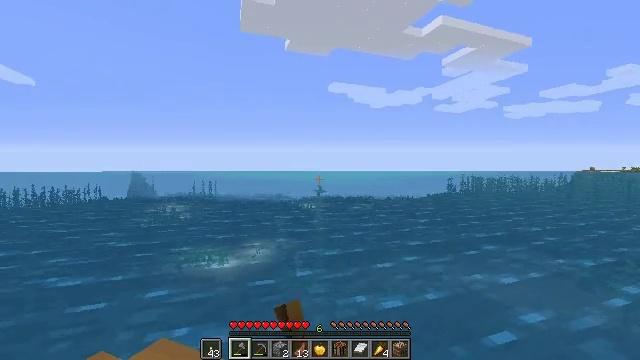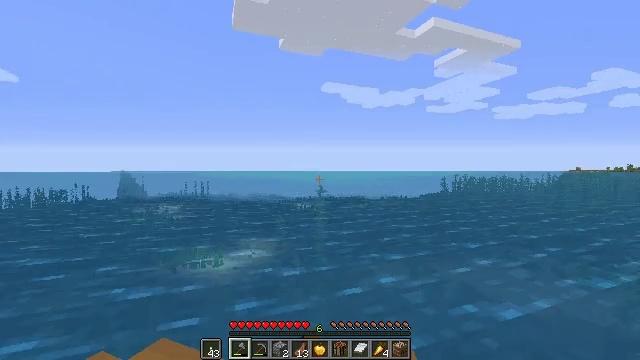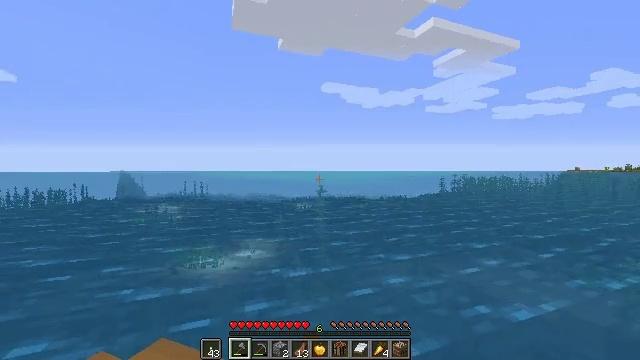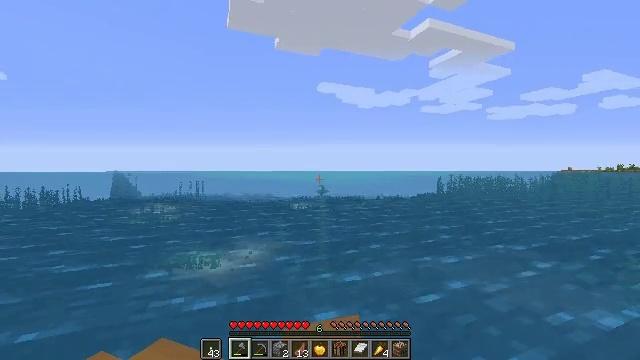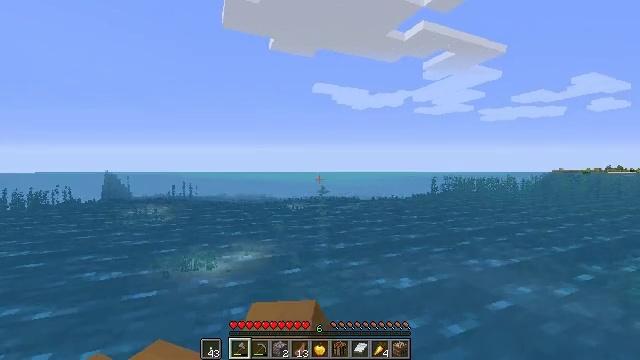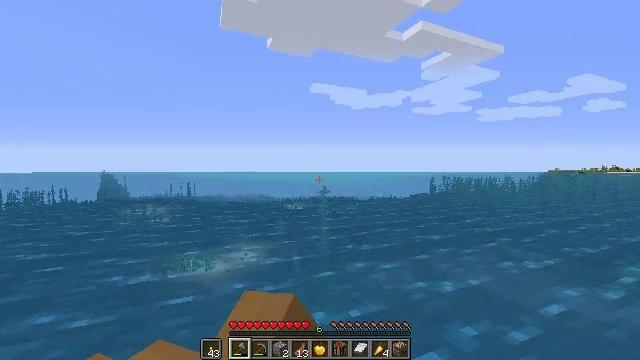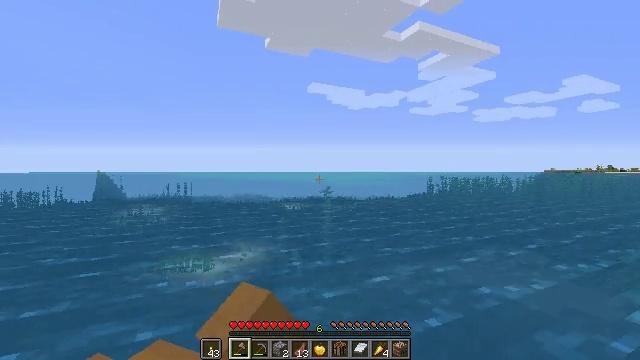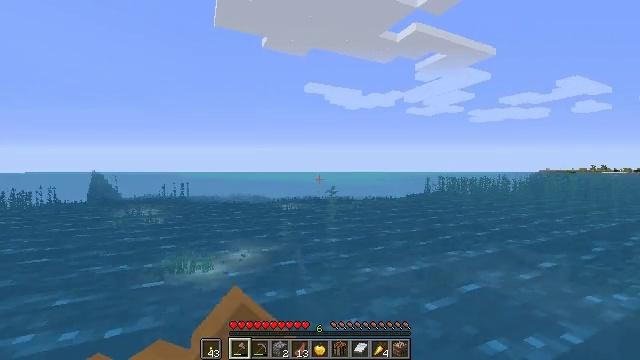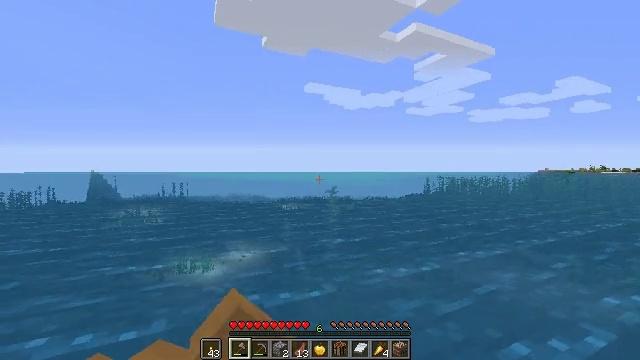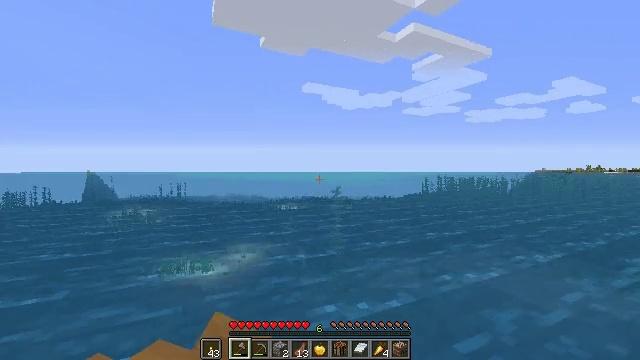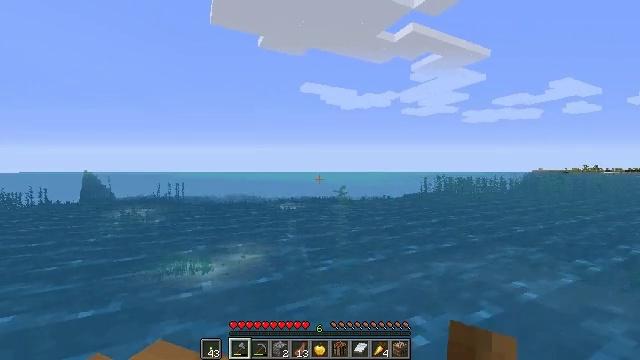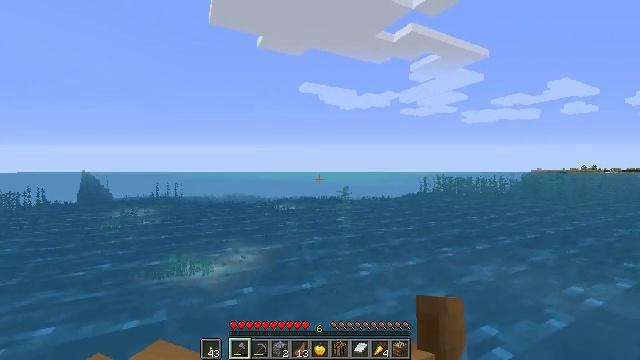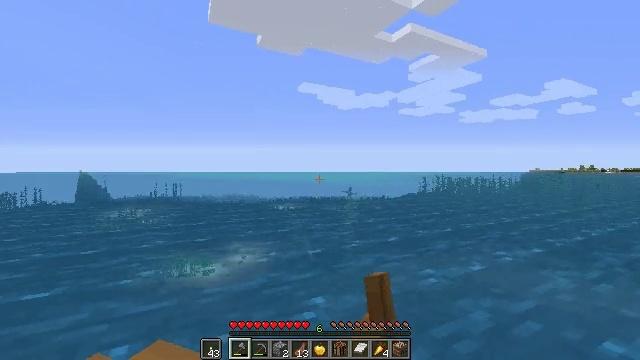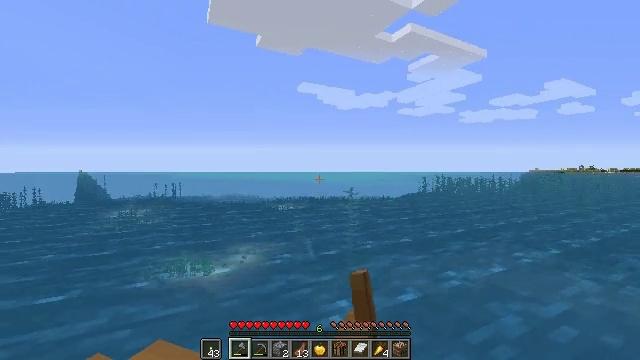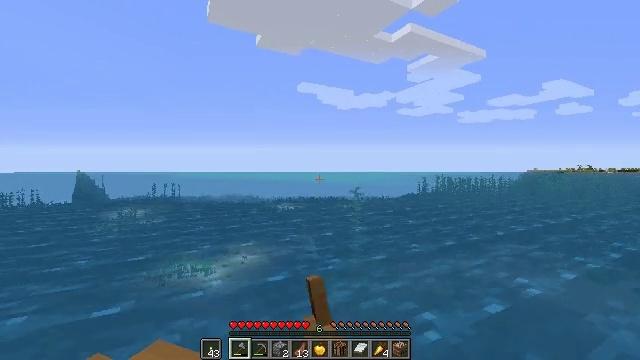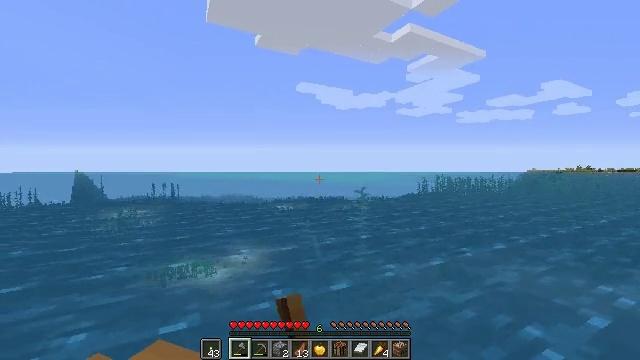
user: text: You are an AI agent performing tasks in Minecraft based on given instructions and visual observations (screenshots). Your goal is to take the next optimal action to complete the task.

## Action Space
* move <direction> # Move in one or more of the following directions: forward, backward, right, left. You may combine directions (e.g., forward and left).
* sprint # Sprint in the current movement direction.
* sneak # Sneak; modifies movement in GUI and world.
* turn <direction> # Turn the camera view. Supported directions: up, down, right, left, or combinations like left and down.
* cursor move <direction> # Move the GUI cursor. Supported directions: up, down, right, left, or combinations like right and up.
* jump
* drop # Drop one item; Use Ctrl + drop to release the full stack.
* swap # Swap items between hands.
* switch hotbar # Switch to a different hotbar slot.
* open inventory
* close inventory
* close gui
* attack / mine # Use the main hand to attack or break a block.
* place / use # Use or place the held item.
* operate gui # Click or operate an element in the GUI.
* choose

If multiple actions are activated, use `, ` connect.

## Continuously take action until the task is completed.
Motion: motion action
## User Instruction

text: Gather dandelions in the field.
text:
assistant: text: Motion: move forward
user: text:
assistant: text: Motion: move forward
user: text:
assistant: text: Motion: move forward
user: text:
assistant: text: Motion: move forward
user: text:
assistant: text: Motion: move forward
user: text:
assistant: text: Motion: move forward
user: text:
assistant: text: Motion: move forward
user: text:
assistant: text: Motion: move forward
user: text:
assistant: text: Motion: move forward
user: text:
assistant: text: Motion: move forward
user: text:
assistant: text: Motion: move forward
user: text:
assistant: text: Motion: move forward
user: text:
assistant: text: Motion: move forward
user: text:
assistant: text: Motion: move forward
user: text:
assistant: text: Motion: move forward
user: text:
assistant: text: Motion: move forward
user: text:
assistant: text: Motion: move forward
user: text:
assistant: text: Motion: move forward
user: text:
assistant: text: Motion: move forward
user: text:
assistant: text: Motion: move forward
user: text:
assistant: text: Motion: move forward
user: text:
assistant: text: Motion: move forward
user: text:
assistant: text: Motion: move forward
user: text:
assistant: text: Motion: move forward
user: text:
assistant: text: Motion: move forward
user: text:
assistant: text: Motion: move forward
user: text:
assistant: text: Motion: move forward
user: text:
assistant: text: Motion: move forward
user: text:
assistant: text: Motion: move forward
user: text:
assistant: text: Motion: move forward